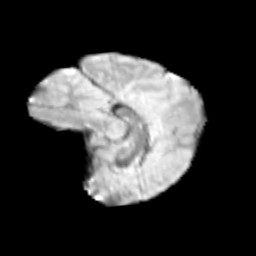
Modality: T2w
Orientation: sagittal
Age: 11
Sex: female
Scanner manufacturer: siemens
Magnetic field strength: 3 T
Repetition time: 3.8 s
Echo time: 0.07 s